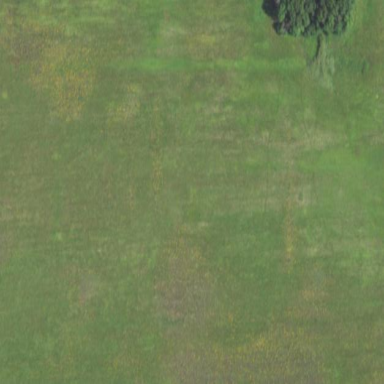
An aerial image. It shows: Picturesque grassland.